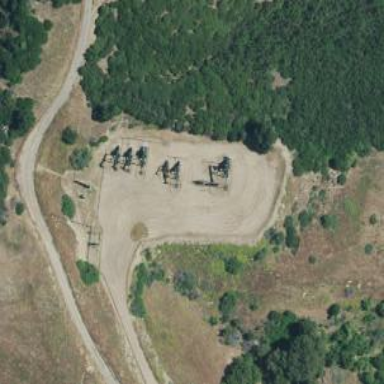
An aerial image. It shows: Petroleum well that is man-made.